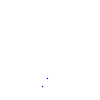
Particle: proton